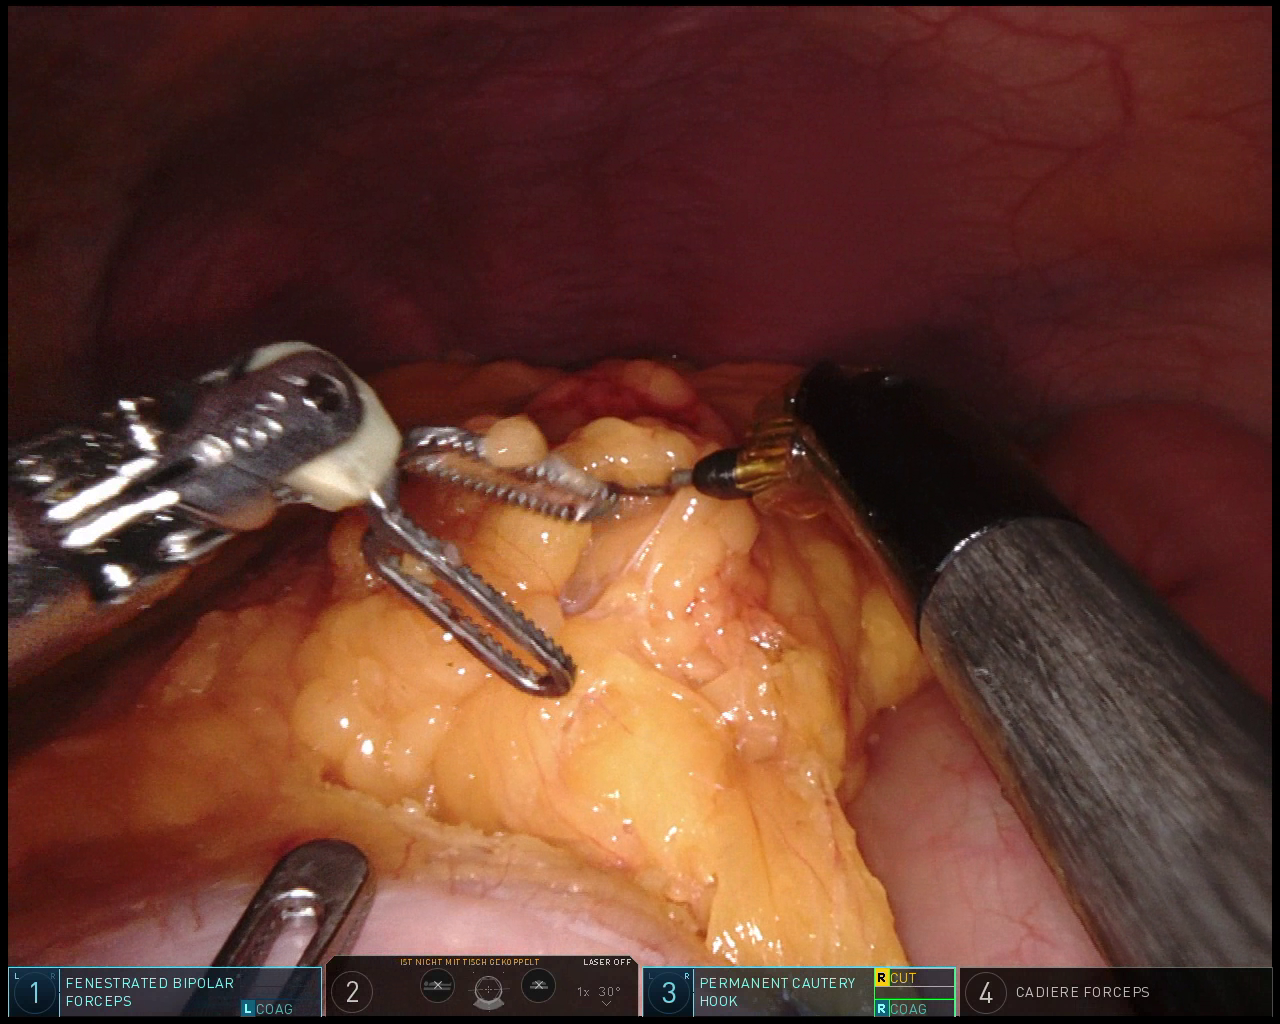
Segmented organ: colon
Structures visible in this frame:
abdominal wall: yes
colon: yes
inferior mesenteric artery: no
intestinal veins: no
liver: no
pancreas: no
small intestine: no
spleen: no
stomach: no
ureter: no
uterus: no
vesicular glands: no